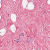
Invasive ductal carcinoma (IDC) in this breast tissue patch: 0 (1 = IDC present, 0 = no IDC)